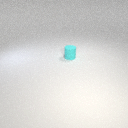
small cyan rubber cylinder